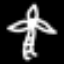
Label: palm tree